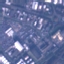
Land use / land cover class: Industrial